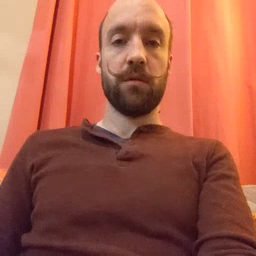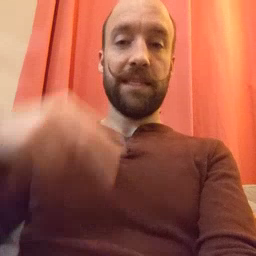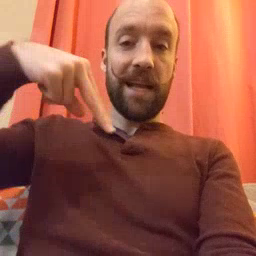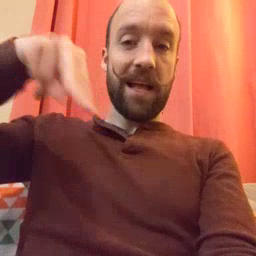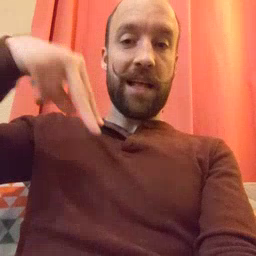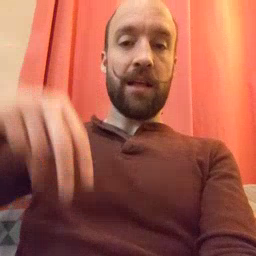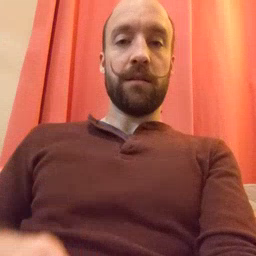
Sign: dance